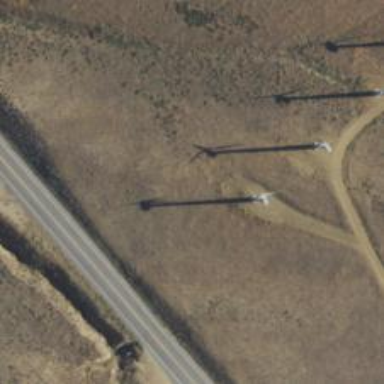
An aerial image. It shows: Wind power generator utilizing wind turbines.